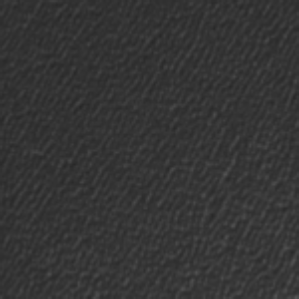
Label: frost